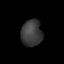
Tissue: prostate
Cell type: T cells
Senescence score: 0.3013
Nuclear area (px): 545
Mean DAPI intensity: 59.587